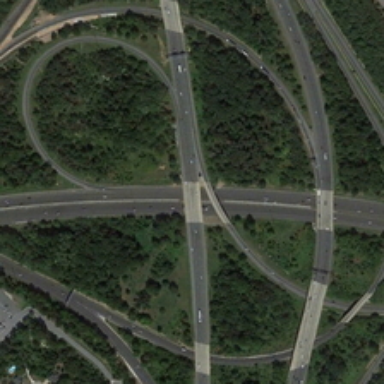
The road extends in all directions, staggered distribution .